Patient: sex M, age 58
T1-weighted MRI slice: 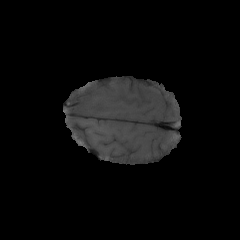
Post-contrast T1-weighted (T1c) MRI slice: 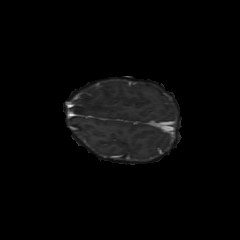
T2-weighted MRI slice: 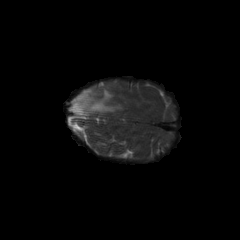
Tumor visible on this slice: yes
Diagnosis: Astrocytoma, IDH-mutant
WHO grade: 4